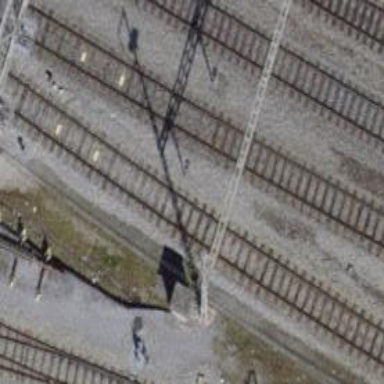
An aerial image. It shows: Electrified rail siding with contact line.